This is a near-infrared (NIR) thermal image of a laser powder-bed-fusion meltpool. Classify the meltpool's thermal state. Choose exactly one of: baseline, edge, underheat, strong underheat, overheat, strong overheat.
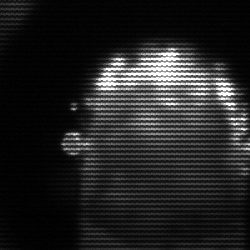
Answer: baseline